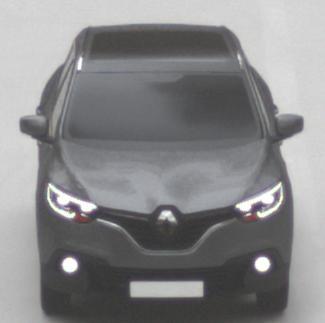
Make: Renault
Model: Kadjar ENERGY TCe 130
Detailed model: Kadjar
Model produced from: 2015/05
Model produced until: 2018/08
Doors: 5
Color: gray
Road condition: dry road
Daytime: morning or afternoon
Contrast: low contrast